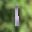
Label: 1